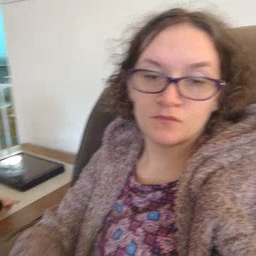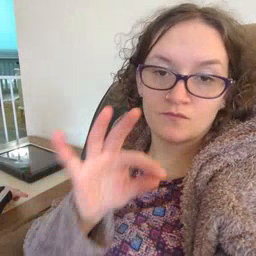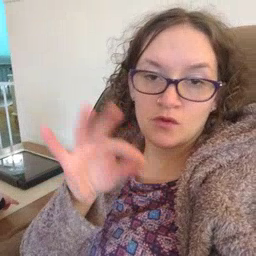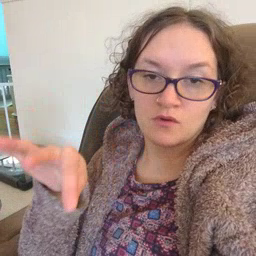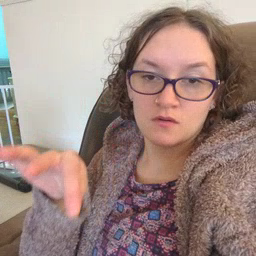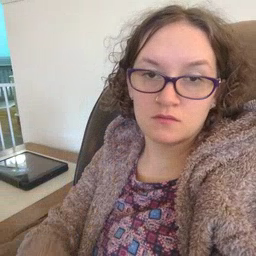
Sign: frenchfries